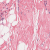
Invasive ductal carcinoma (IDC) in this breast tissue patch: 0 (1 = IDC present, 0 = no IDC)